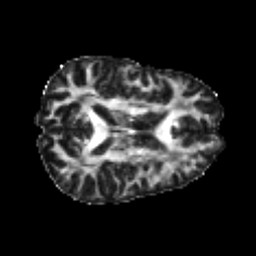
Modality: FA
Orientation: axial
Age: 24
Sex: male
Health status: healthy
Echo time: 0.074 s